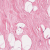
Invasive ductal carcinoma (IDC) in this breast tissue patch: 0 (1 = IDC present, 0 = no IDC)